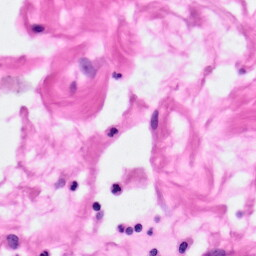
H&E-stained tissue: Pancreatic